Interaction volume radius: 5 \u00c5
Interaction volume height: 20 \u00c5
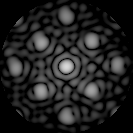
Disorder parameter: 0.233